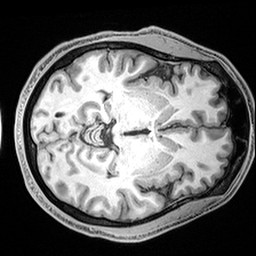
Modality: T1w
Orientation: axial
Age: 34
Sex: male
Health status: healthy
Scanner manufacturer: siemens
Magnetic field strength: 3 T
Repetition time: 2.4 s
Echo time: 0.00217 s